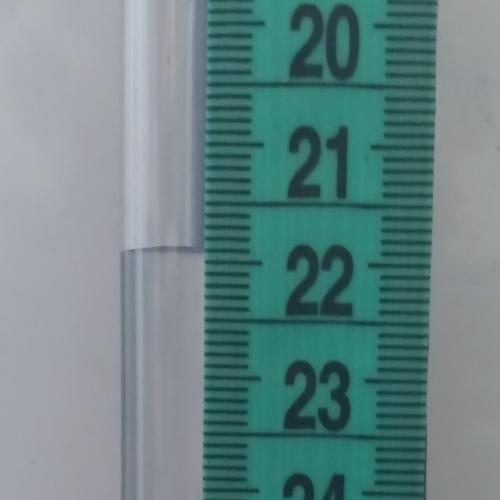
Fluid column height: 21.9 cm